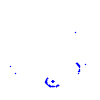
Particle: proton